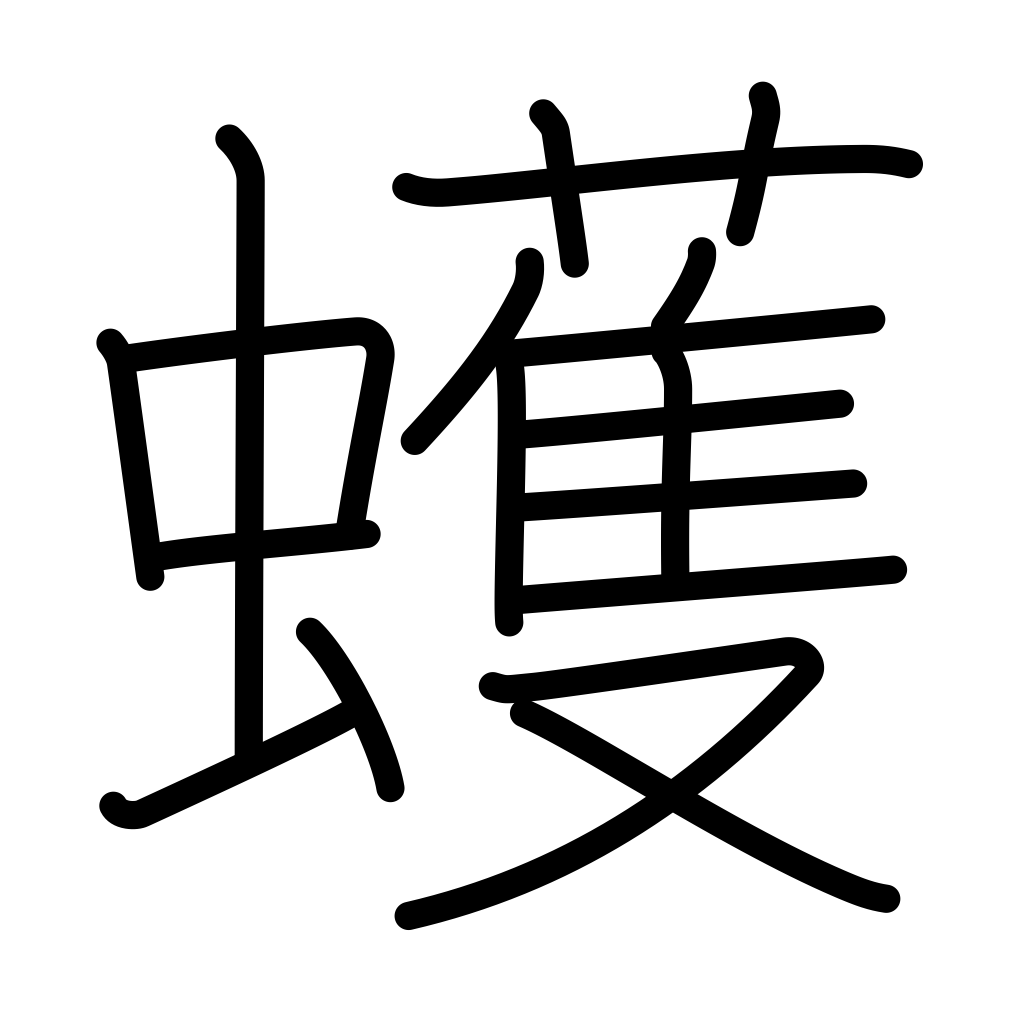
Meaning: inchworm, geometer